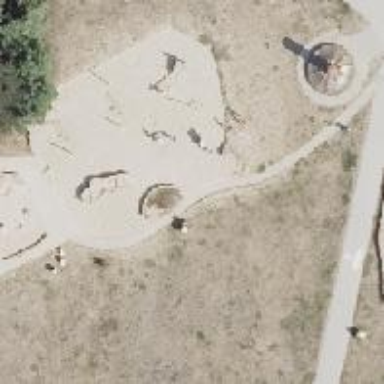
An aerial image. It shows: Artwork in the playground.